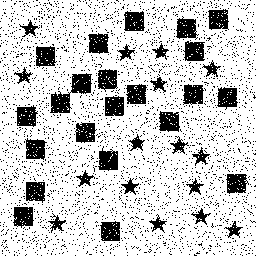
Squares: 22
Triangles: 0
Stars: 16
Total shapes: 38